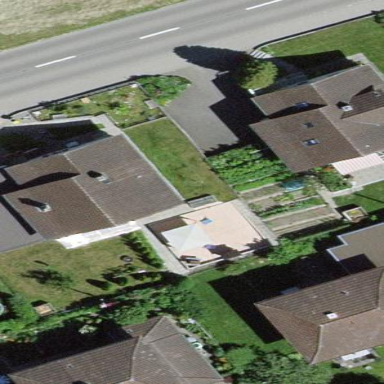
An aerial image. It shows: Residential building.